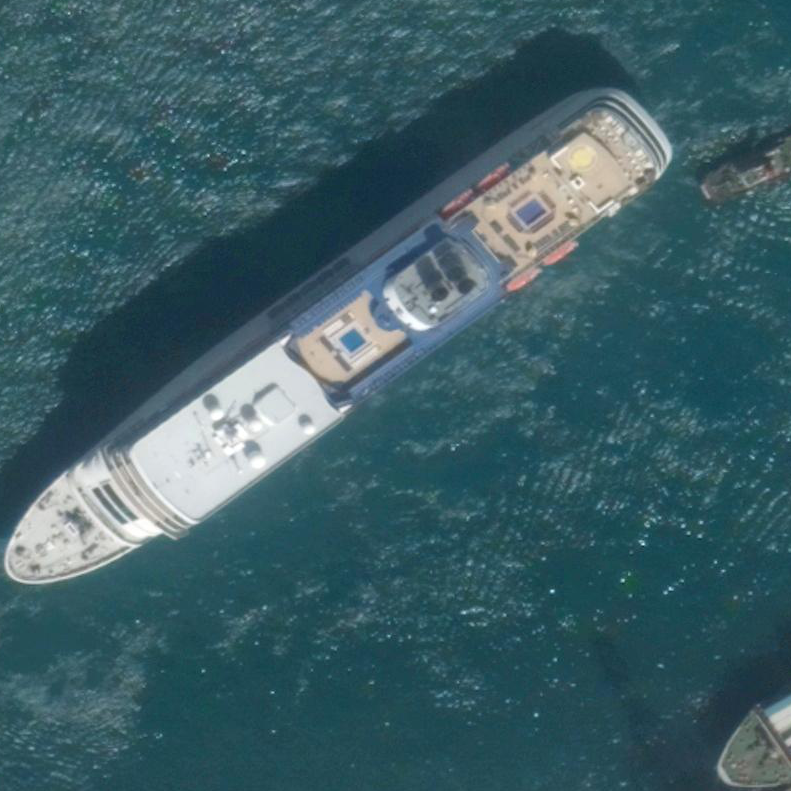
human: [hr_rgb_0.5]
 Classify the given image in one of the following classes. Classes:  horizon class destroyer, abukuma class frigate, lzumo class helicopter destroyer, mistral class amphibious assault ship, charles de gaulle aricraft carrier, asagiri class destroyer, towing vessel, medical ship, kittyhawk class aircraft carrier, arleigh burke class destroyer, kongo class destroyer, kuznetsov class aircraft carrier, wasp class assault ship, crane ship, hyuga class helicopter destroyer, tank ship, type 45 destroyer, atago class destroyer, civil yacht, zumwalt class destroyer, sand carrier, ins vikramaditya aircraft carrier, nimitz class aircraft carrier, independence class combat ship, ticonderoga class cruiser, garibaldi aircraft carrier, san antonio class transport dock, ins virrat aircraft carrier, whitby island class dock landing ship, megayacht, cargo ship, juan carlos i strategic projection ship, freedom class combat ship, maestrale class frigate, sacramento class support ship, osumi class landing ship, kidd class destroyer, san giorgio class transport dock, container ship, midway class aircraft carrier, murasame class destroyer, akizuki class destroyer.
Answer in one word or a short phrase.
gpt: Megayacht